Question: I am following this tutorial: <URL>
However, I need to be able to access the side menu from the classes view controller as seen in the image
This code returns null:
'''
[self.revealViewController setSWSegueFrontIdentifier:@"sw_front"];
tempMenuButton.target = self.revealViewController;
tempMenuButton.action = @selector(revealToggle:);
NSLog(@"reveal view controller prop2: %@", self.revealViewController.SWSegueFrontIdentifier);
'''
Any ideas on what I can do to get this to work?
EDIT: Only thing that I can think of is some sort of memory retention problem, but I can't seem to figure it out.
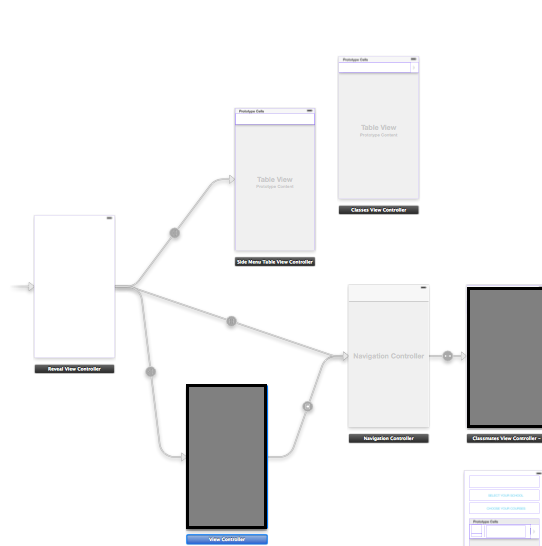
Answer: after declaring the property
@property (strong, atomic, retain) NSString *SWSegueFrontIdentifier;
ave you used a synthesize to create the getters and setters
'''
@synthesize SWSegueFrontIdentifier = _SWSegueFrontIdentifier;
'''
and then you just do it like this
'''
self.revealViewController.setSWSegueFrontIdentifier =@"sw_front";
'''
This is what I came up with.